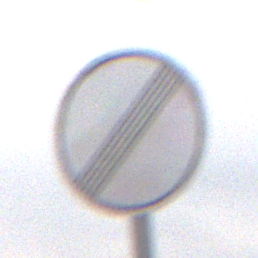
Verkehrszeichen: EndeSaemtlicherBegrenzungen
Umgebung: Outdoor, RoadRail
Tageszeit: Midday
Wetter: Overcast
Licht: Natural
Jahreszeit: NotSpecified
Kontrast: LowContrast